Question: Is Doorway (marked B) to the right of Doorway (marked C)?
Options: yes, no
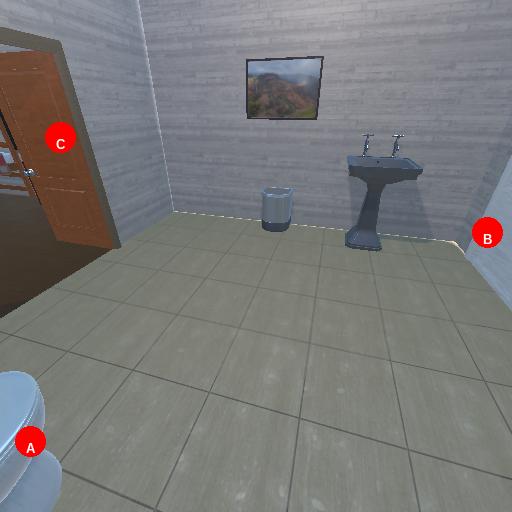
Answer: yes